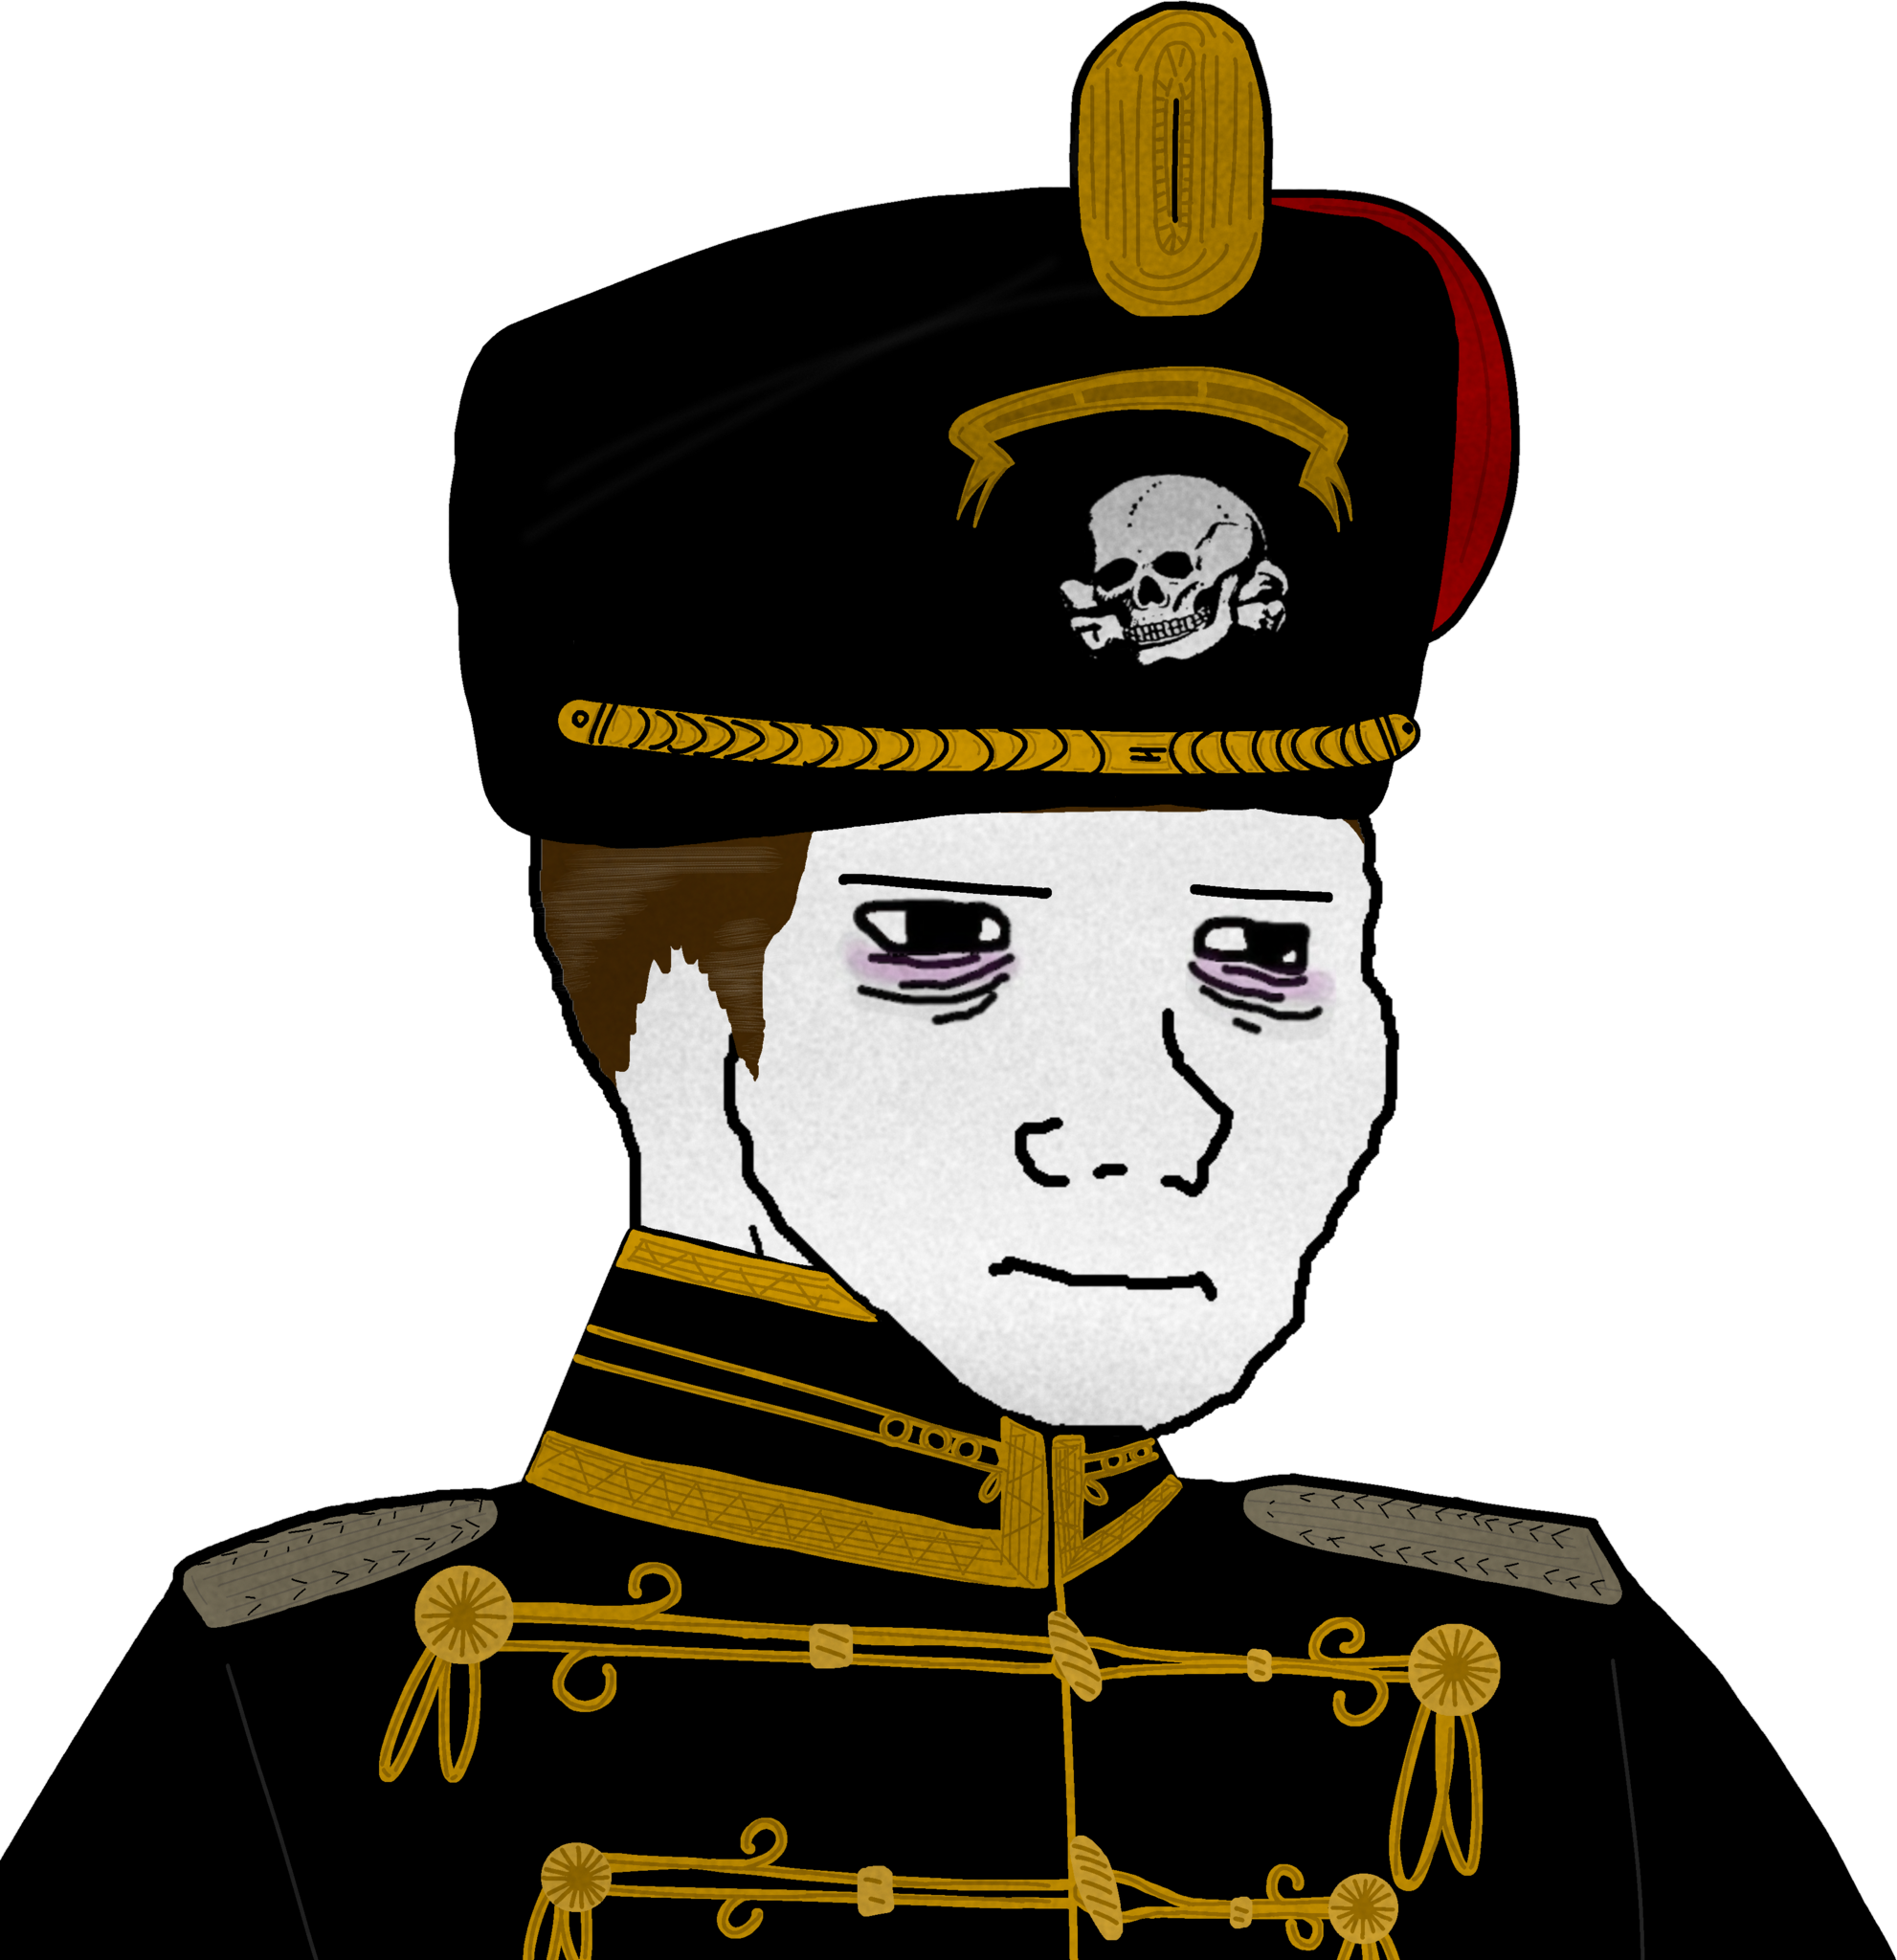
Label: 5_Doomer